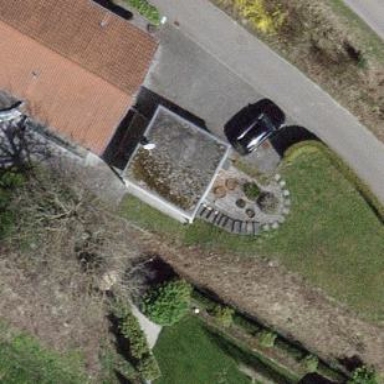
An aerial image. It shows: Garage.